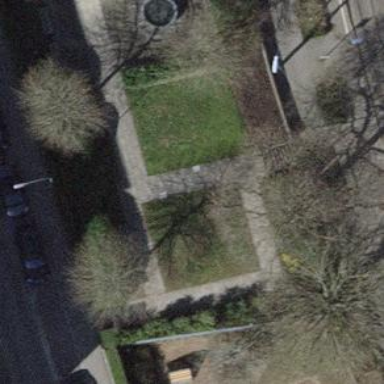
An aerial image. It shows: Footway with sett surface.